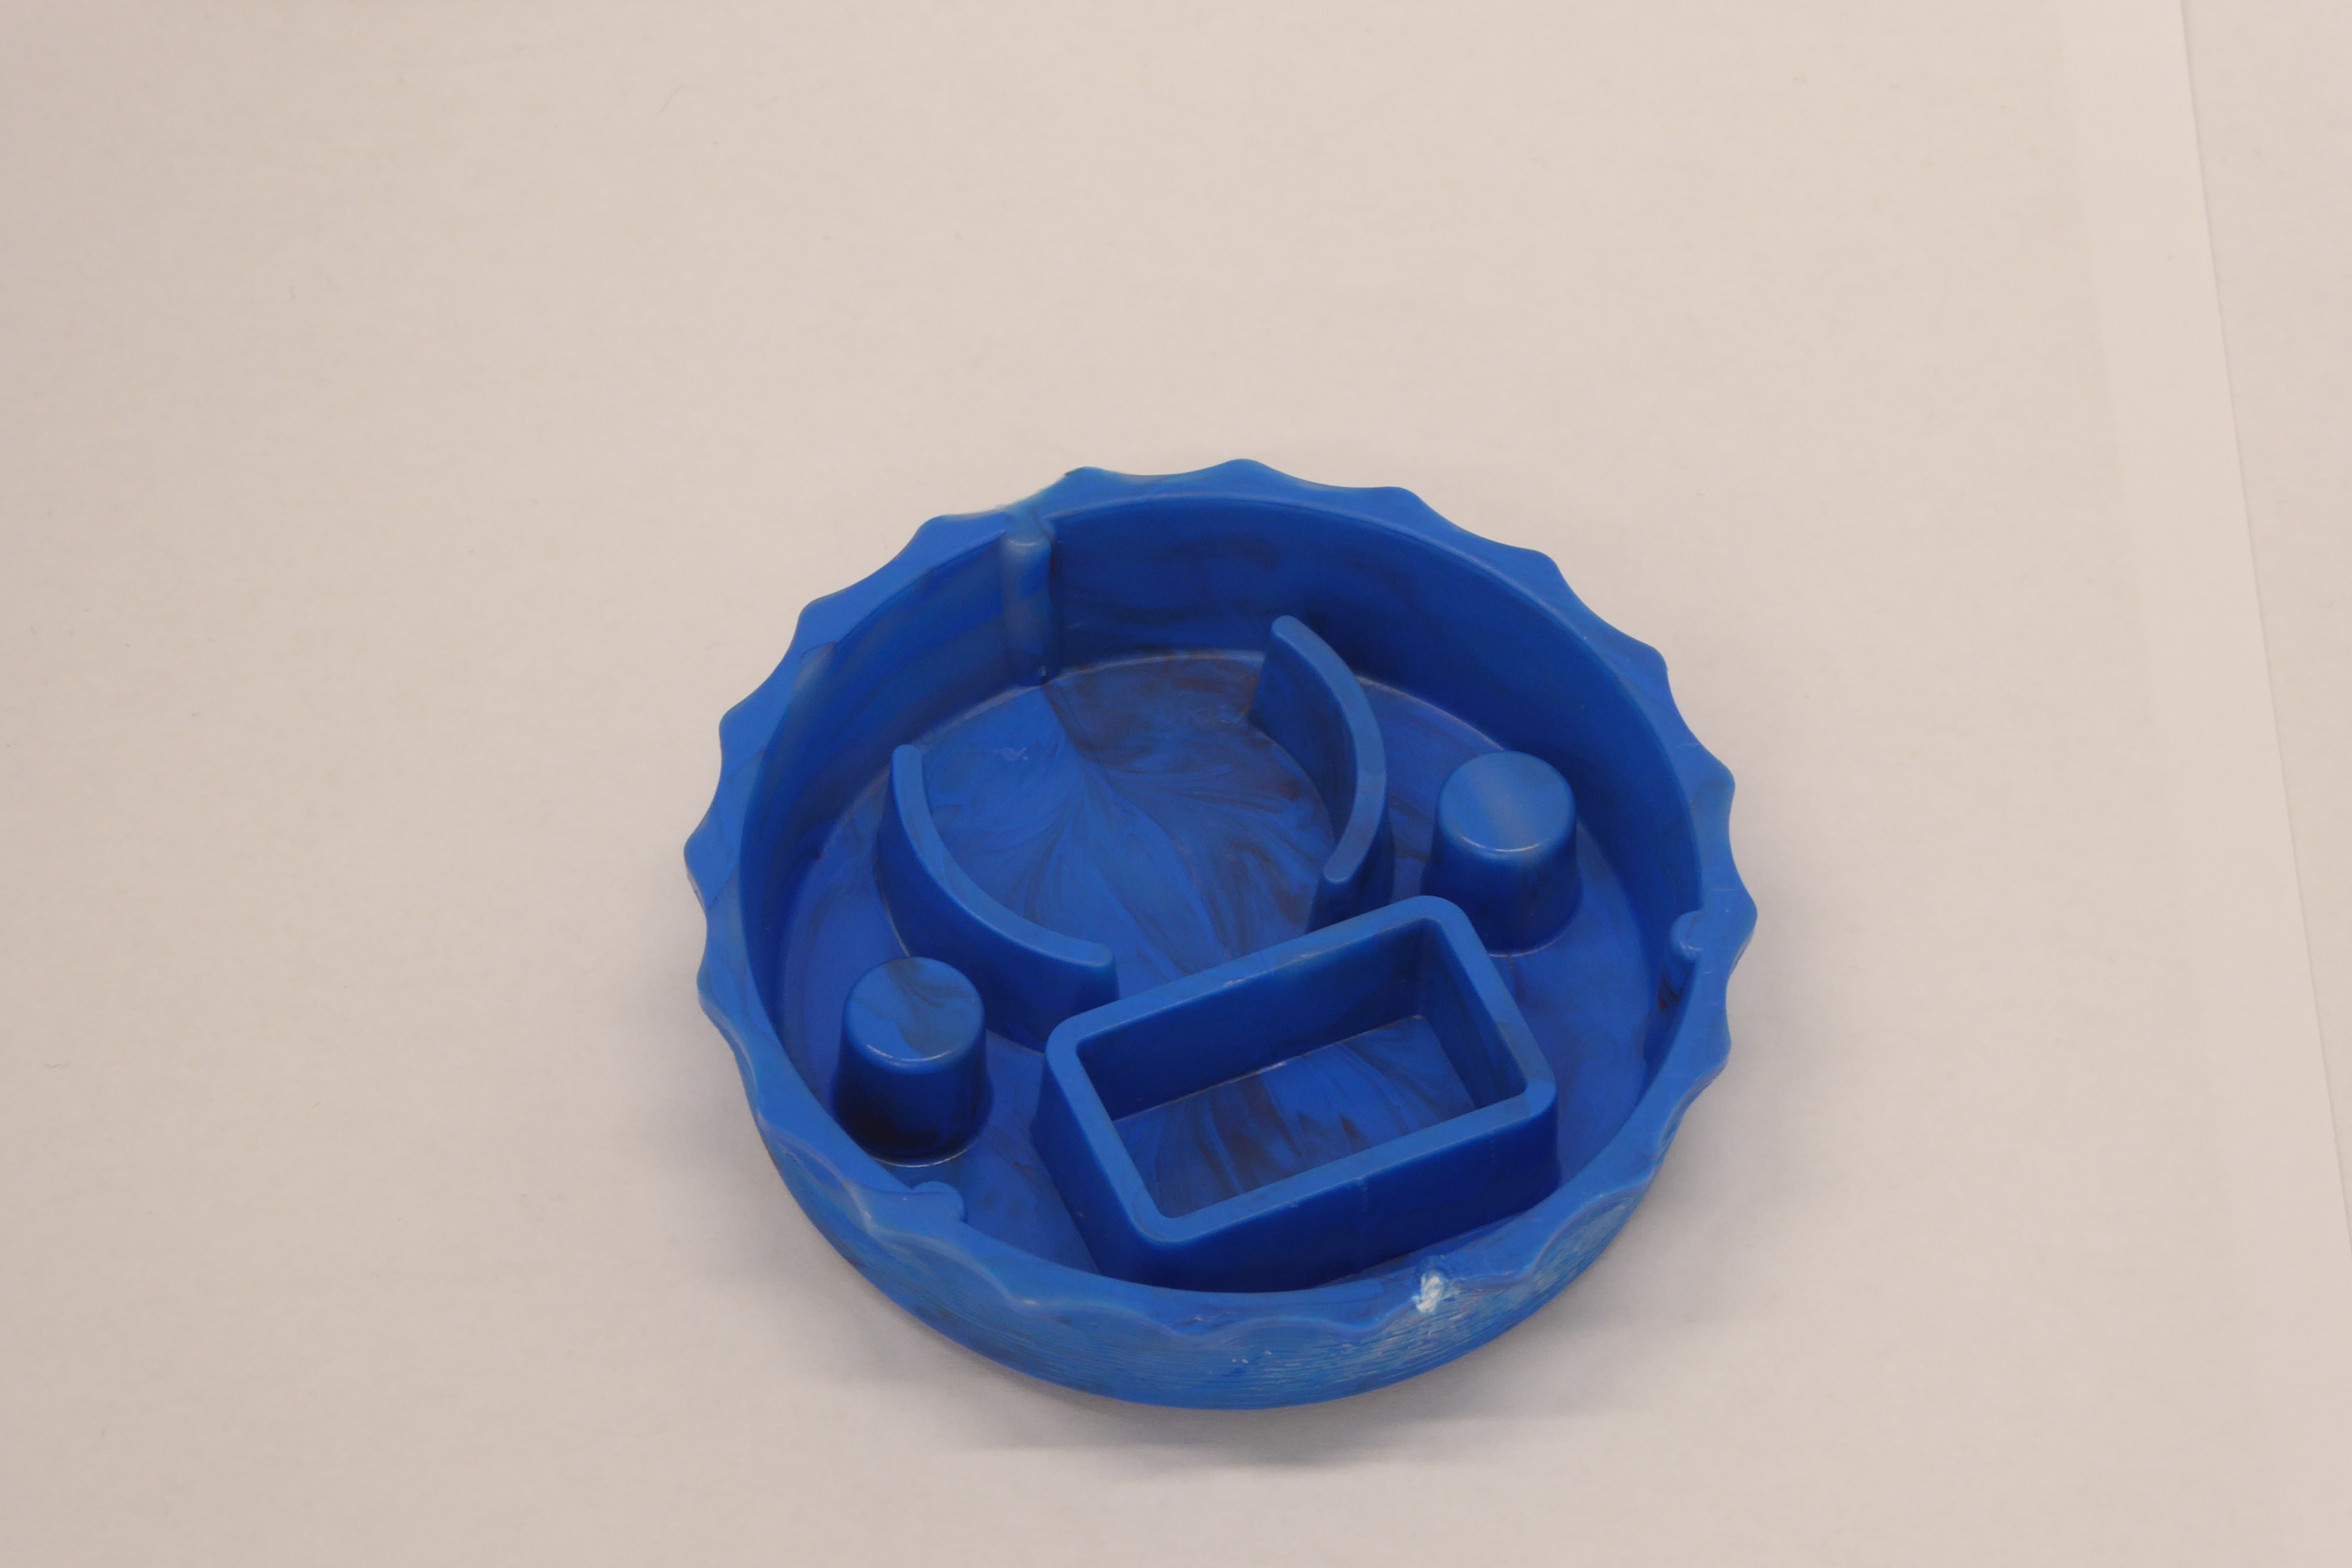
Label: Bottle Opener - Cover